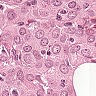
Metastatic tissue present: yes